Interaction volume radius: 10 \u00c5
Interaction volume height: 20 \u00c5
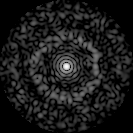
Disorder parameter: 0.8205